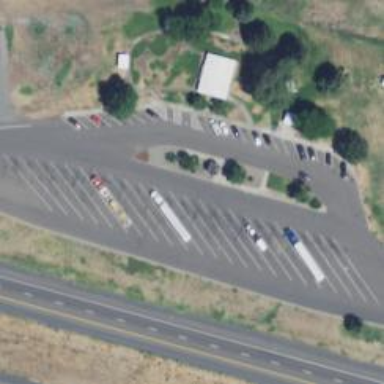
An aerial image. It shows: Asphalt surface designated for motorcycle parking.